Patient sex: F
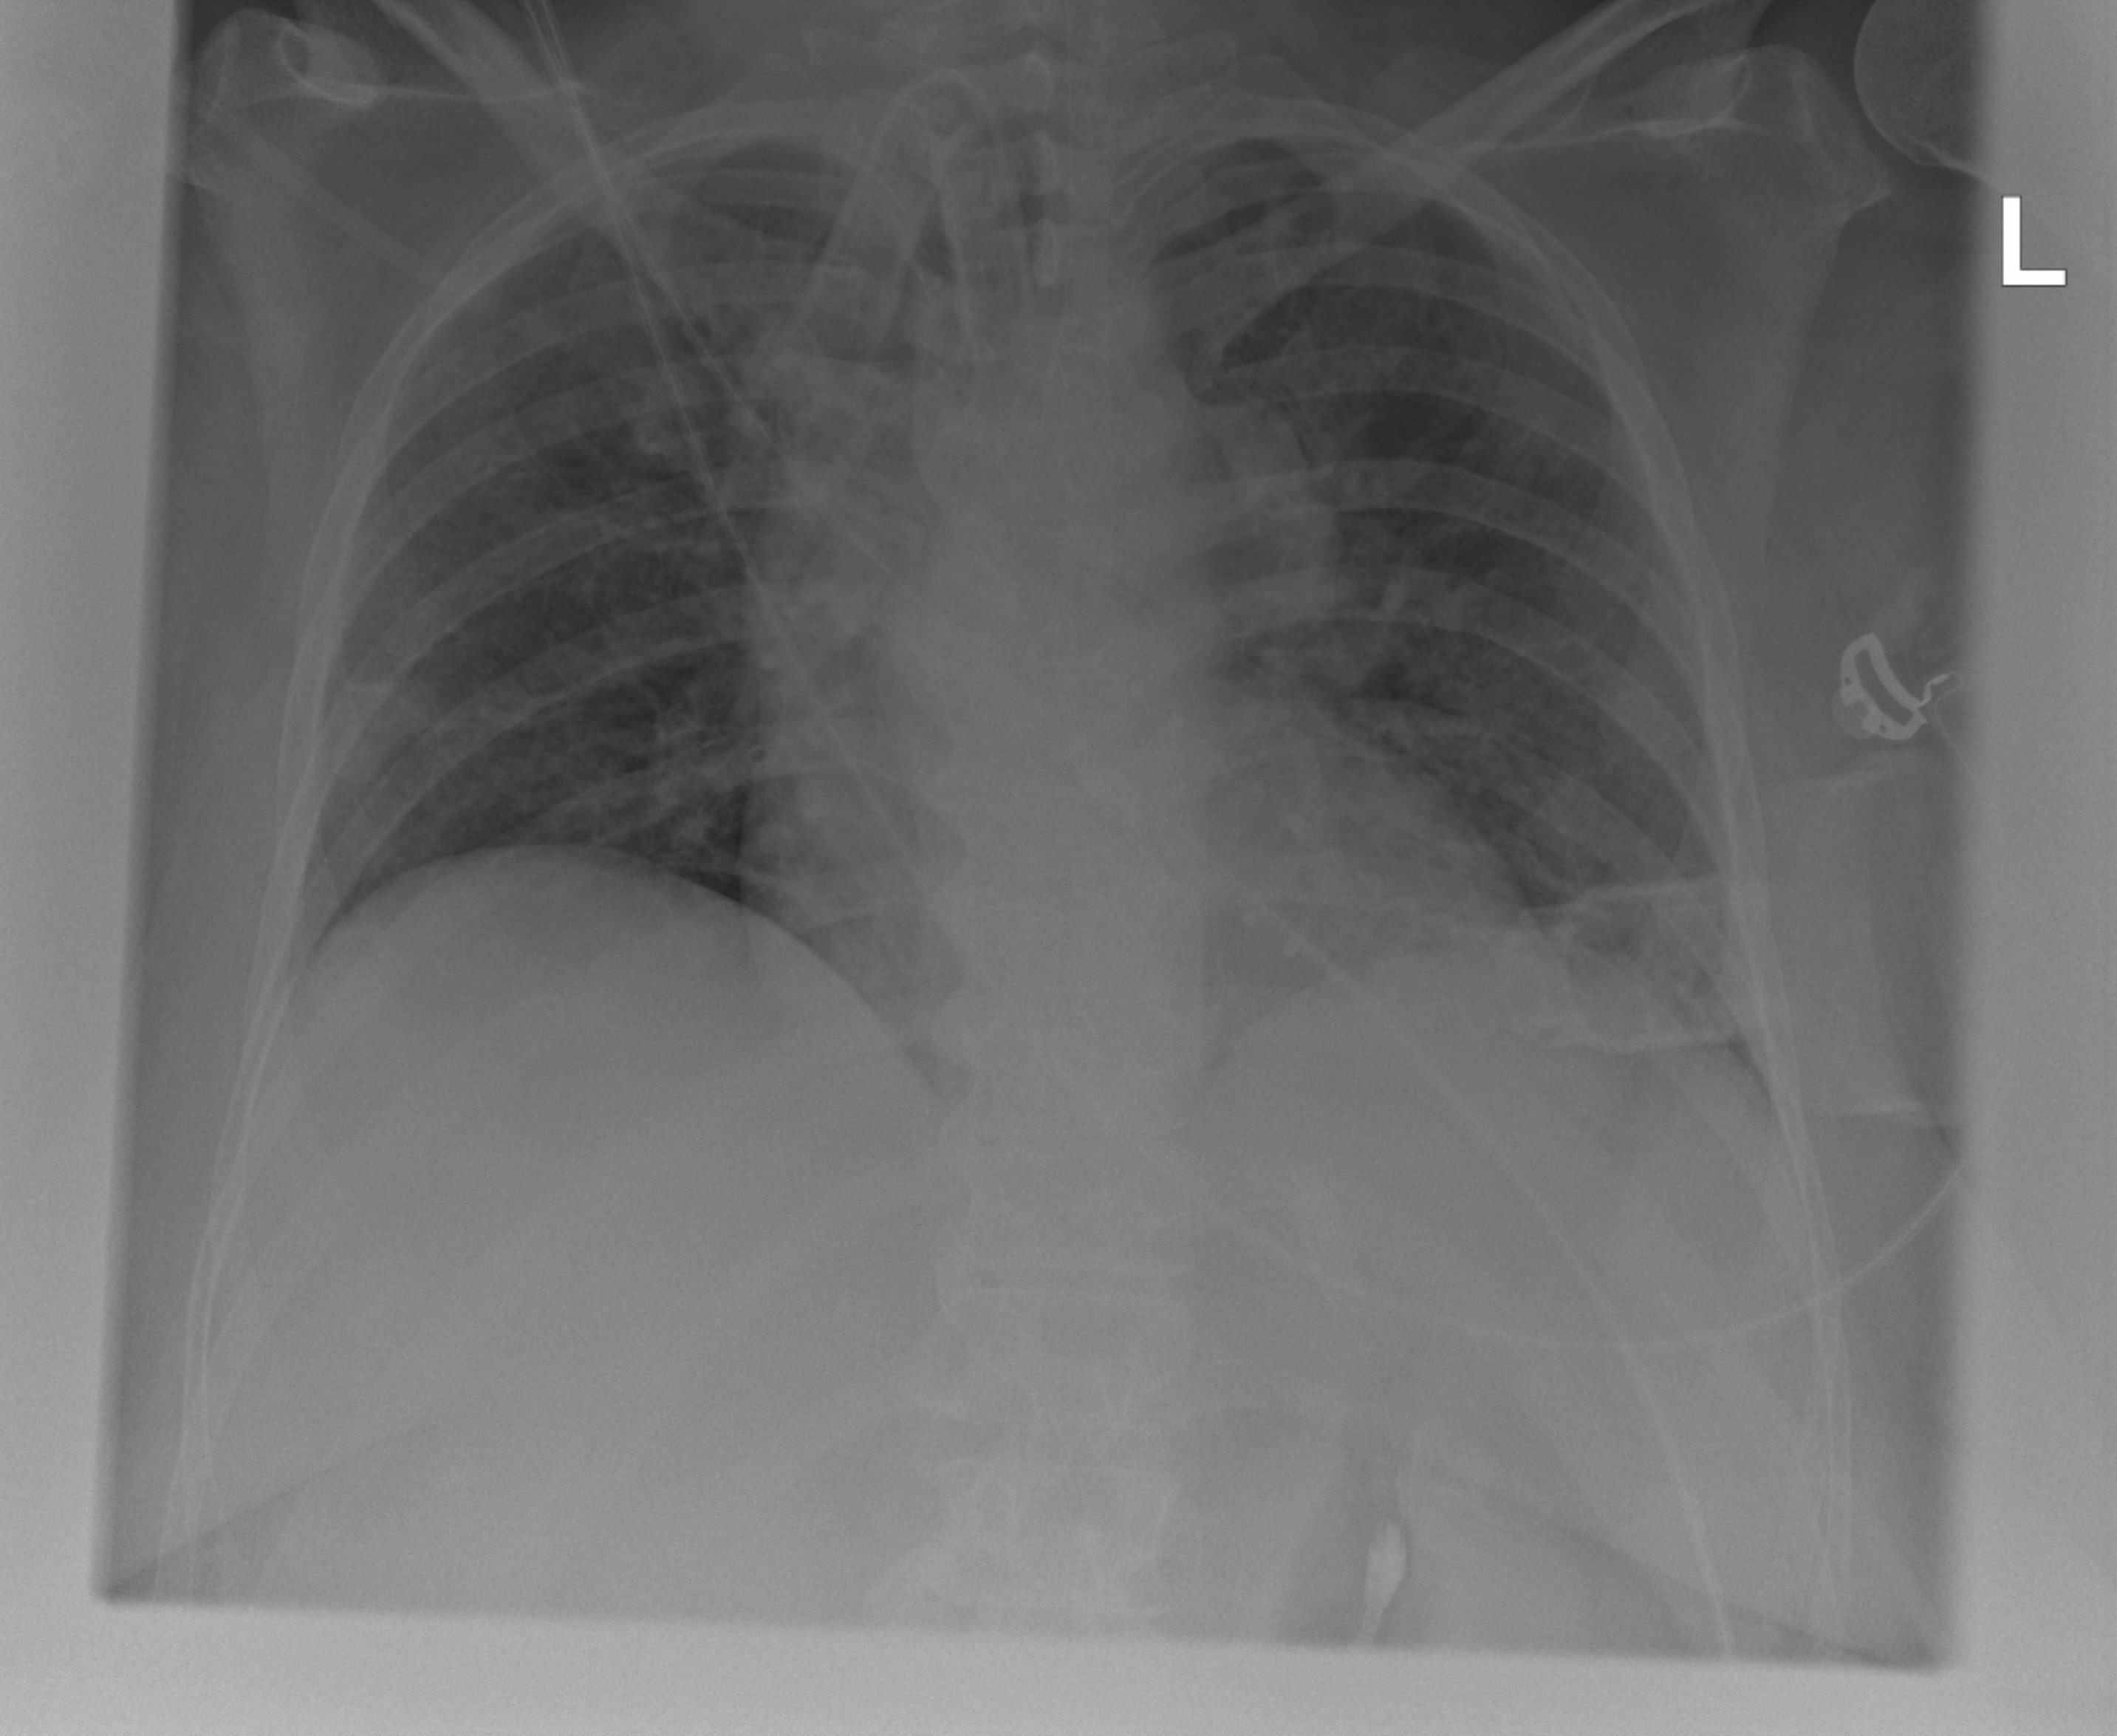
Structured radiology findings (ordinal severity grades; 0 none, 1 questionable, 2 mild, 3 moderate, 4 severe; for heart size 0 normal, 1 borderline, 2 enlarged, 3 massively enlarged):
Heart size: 0
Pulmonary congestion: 1
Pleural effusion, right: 0
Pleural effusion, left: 0
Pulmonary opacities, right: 1
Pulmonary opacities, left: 1
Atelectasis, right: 2
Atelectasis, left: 0